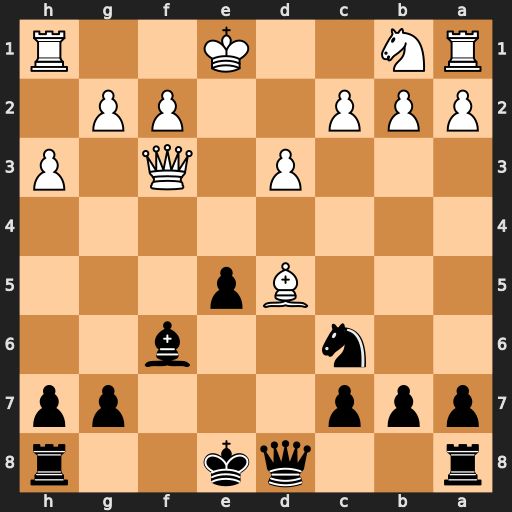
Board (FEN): r2qk2r/ppp3pp/2n2b2/3Bp3/8/3P1Q1P/PPP2PP1/RN2K2R
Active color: b
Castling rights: KQkq
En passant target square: -
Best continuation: Nd4 Qe4 Nxc2+